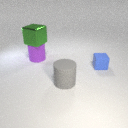
small blue rubber cube to the right of large purple rubber cylinder